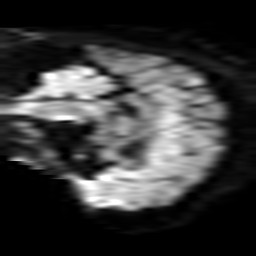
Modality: TRACE
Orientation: sagittal
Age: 44
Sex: female
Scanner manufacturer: philips
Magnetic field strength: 3 T
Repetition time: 3.082 s
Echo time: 0.076 s